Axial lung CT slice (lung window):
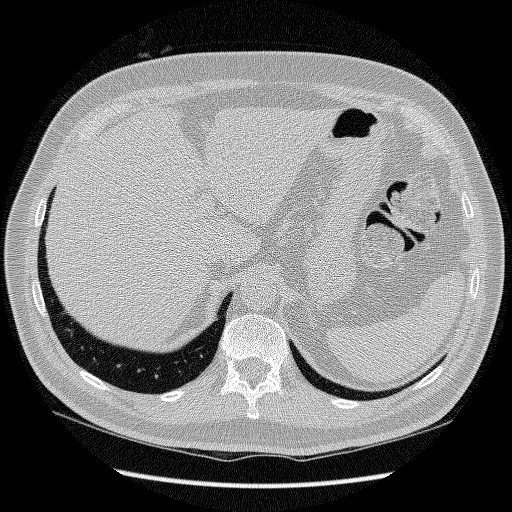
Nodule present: no